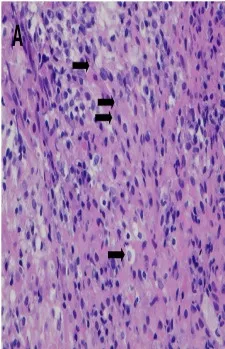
Prostatic malakoplakia misdiagnosed as prostate cancer. A large number of Michaelis-Gutmann bodies (arrows) were seen in the interstitium.
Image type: pathology (h&e)